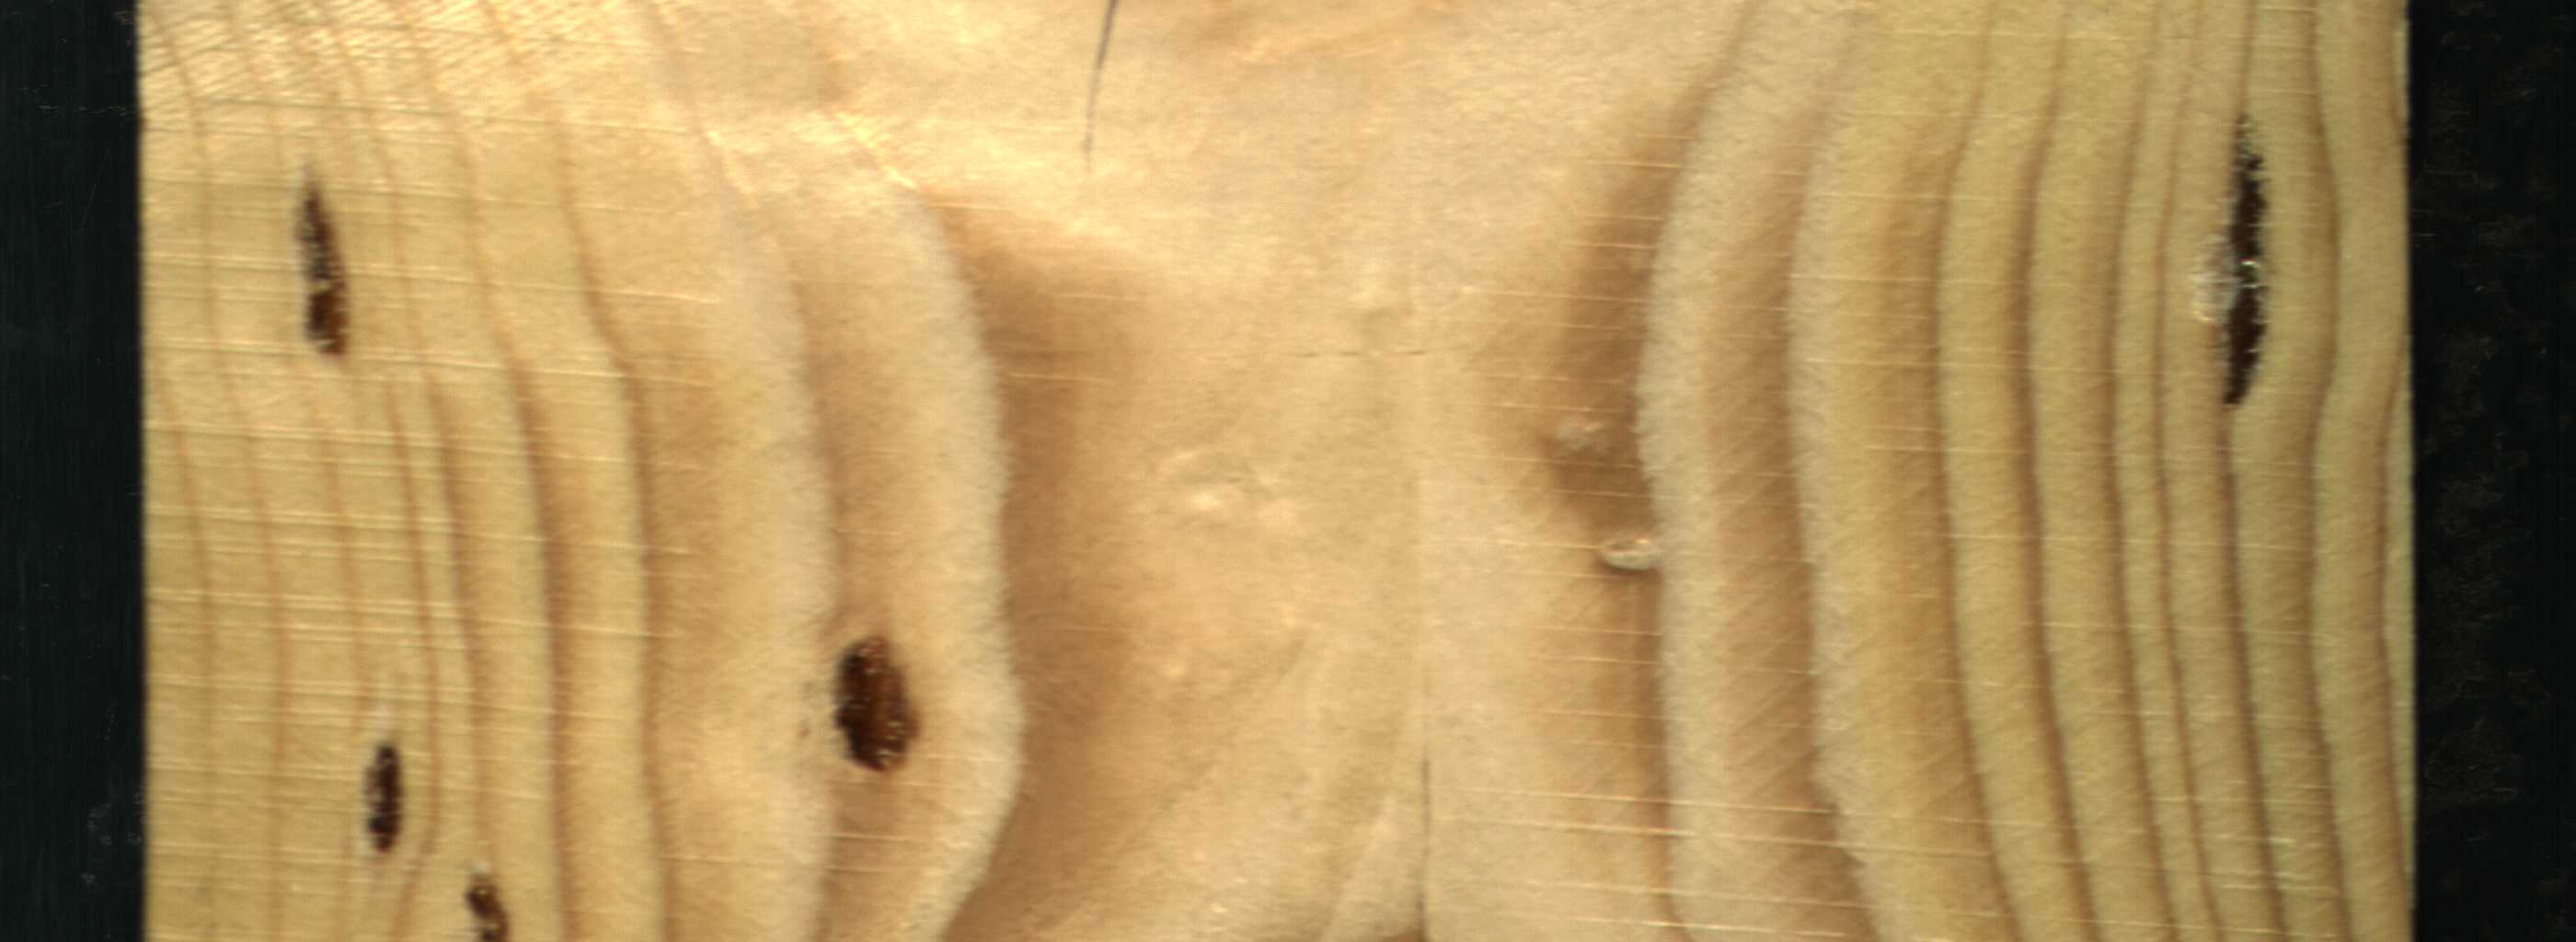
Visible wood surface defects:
resin
resin
resin
resin
resin
Crack